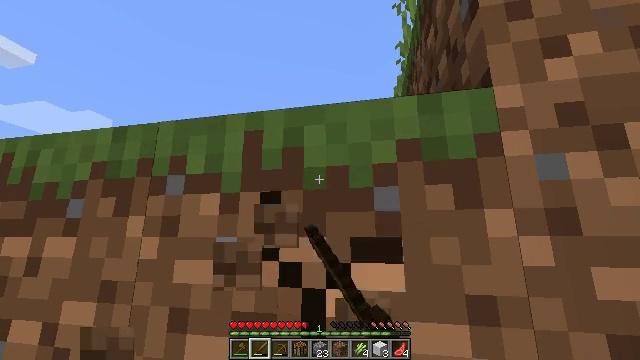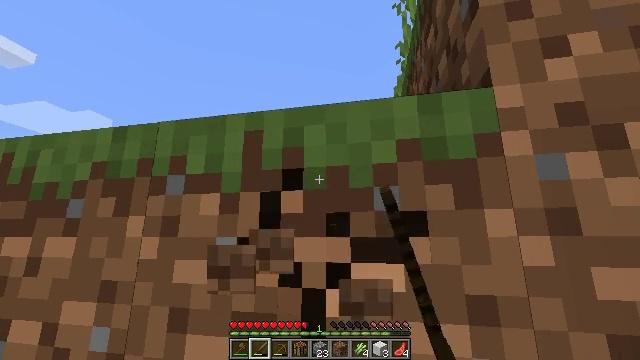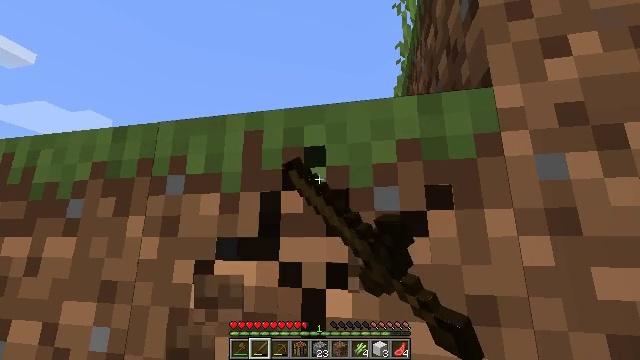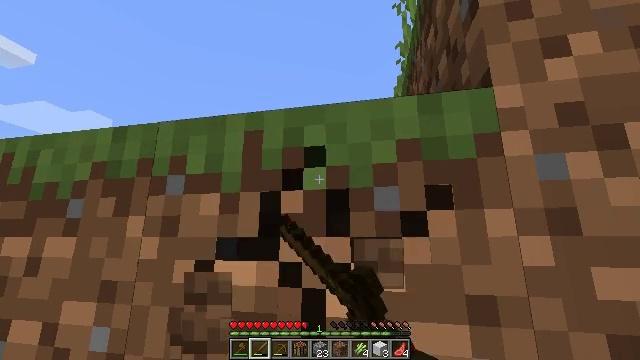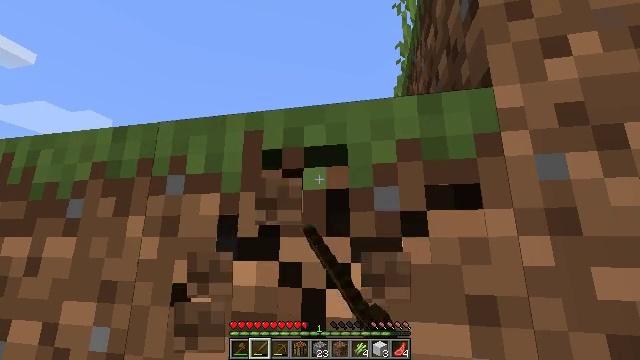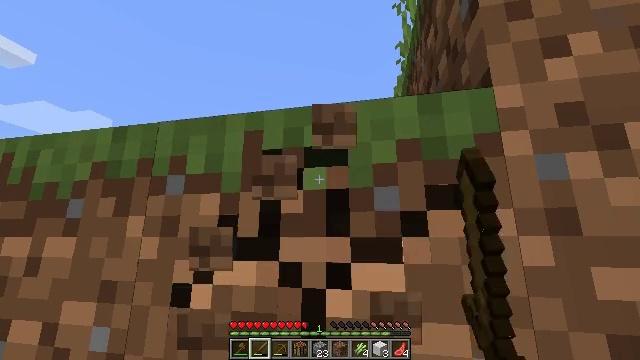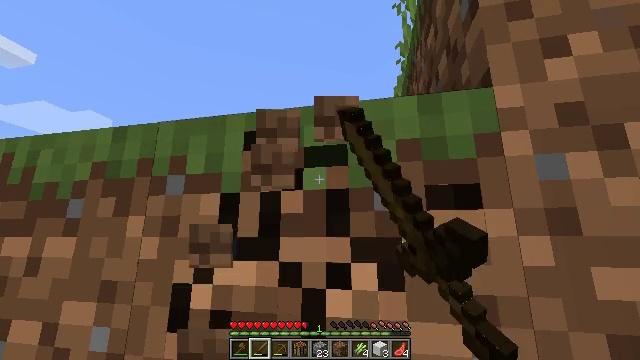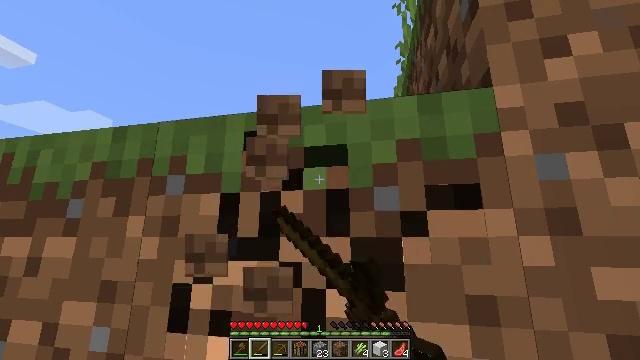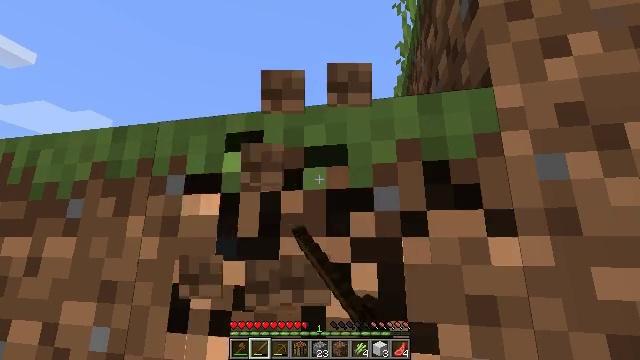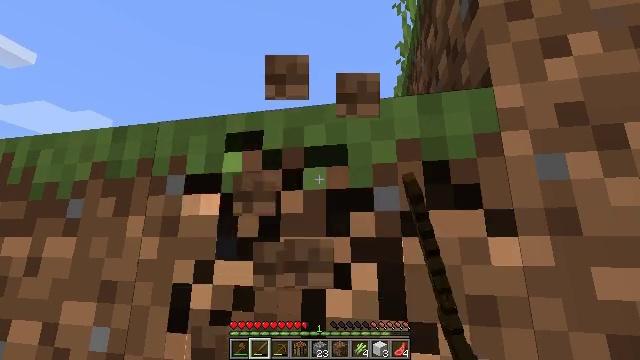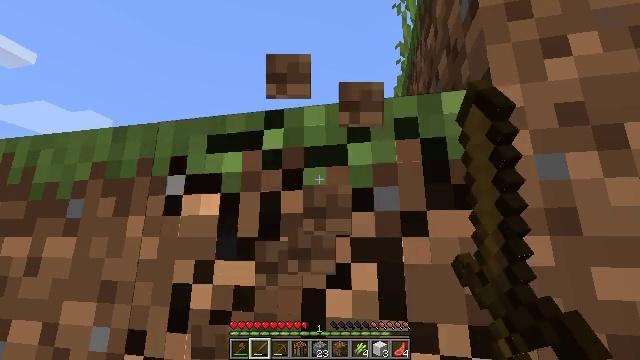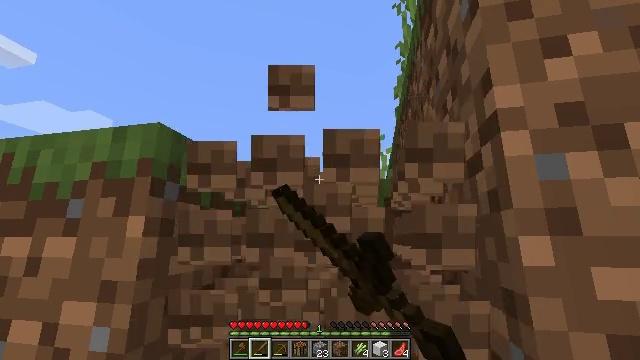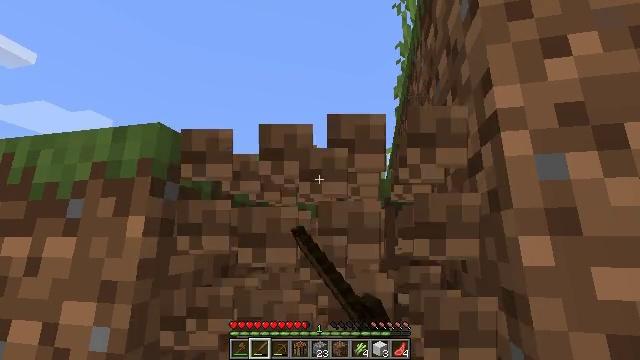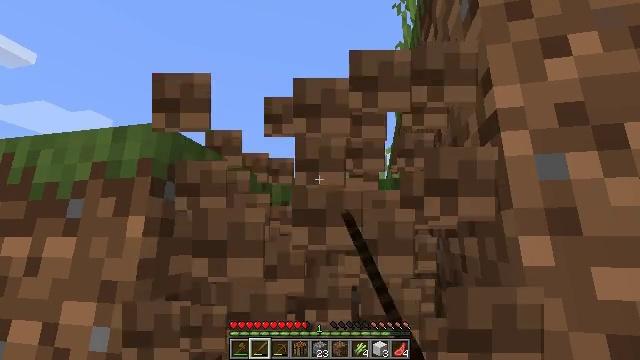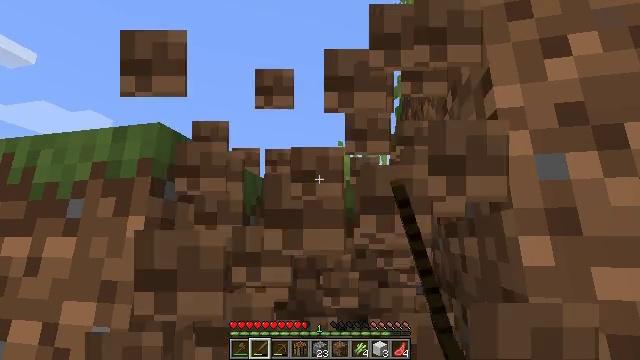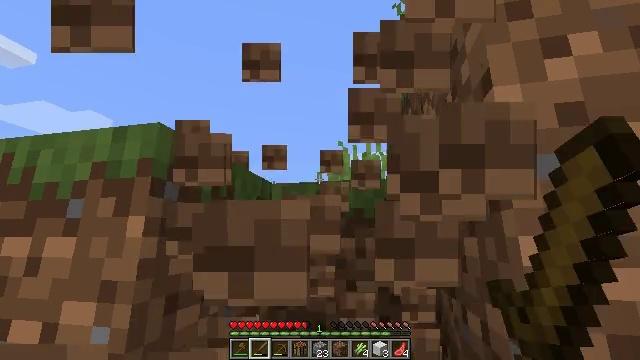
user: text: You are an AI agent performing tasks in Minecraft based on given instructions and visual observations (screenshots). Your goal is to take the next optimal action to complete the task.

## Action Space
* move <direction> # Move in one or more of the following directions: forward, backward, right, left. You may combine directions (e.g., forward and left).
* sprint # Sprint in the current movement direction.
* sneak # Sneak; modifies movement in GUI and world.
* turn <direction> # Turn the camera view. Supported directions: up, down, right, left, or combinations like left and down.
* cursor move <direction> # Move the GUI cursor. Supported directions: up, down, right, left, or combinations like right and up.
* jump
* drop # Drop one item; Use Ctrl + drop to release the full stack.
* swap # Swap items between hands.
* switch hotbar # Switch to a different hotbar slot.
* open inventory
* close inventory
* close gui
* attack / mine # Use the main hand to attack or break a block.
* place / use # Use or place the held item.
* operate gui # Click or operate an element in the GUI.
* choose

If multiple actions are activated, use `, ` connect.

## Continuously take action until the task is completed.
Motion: motion action
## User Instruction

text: Mine grass block from the ground.
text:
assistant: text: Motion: attack / mine
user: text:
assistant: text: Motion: attack / mine
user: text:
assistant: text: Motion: attack / mine
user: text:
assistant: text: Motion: attack / mine
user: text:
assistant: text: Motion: attack / mine
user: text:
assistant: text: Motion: attack / mine
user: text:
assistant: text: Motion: attack / mine
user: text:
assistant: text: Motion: attack / mine
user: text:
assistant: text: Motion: attack / mine
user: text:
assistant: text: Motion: attack / mine
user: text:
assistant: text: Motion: attack / mine
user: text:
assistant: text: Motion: attack / mine
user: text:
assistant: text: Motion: attack / mine
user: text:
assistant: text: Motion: attack / mine
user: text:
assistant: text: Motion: attack / mine
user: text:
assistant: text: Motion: attack / mine